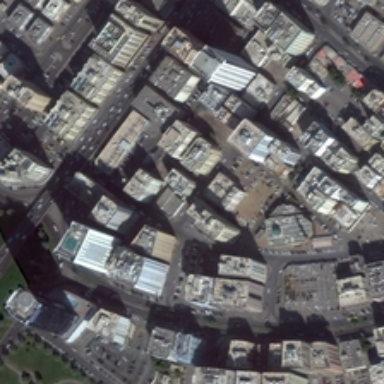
A dense residential area is tall buildings .